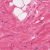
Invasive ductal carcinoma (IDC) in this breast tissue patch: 0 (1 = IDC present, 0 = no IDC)